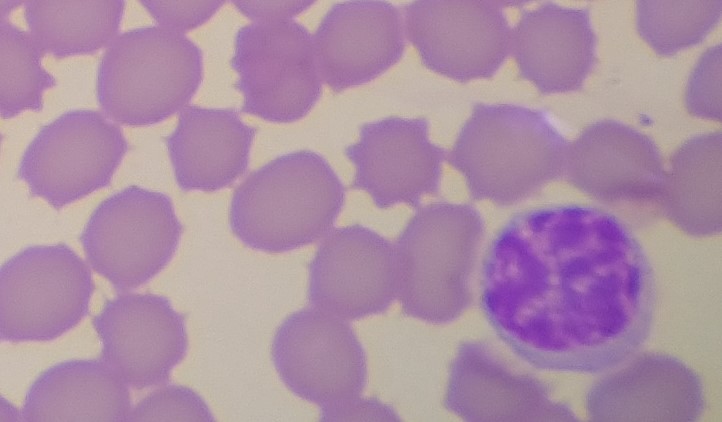
White blood cell type: Lymphocyte